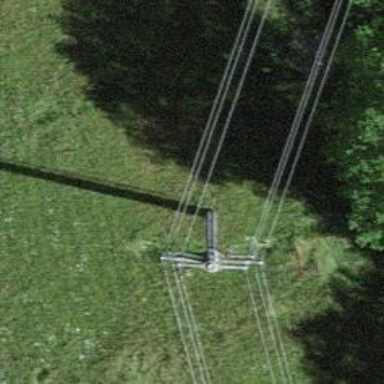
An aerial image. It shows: Power tower.